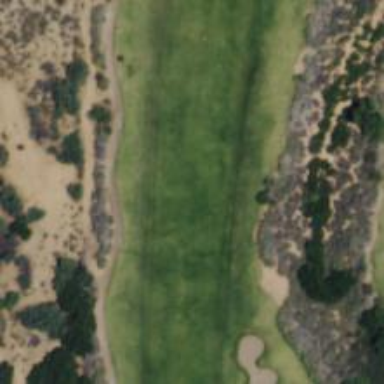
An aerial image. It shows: Scenic golf fairway.